Field crop: maize
Growth stage: 2
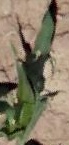
Species: maize